Question: I am trying to compute the average color of a region of a RGB image. The interested region of the image is represented by a mask. I used 'cvAvg' function in opencv, but somehow I am not able to do it right.
I used the following code:
'''
//Prepare the mask
CvMat*regionMask = cvCreateMat(inImage->height, inImage->width, CV_8UC1);
cvZero(regionMask);
uchar* maskData = regionMask->data.ptr;
if(some_cond)
maskData[(p.y)*inImage->width + p.x] = 1;
//Compute average and set the output region
cvSet(outImage, cvAvg(inImage, regionMask), regionMask);
'''
This is the result:
First image is input, then mask and then the output image.

Am I doing something wrong here? Thanks for your help in advance.
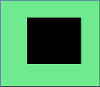
Answer: I figured it out. I replaced the statement
'maskData[(p.y)*inImage->width + p.x] = 1;' with 'maskData[(p.y)*maskData->step + p.x] = 1;' and it works fine now.
Thanks.